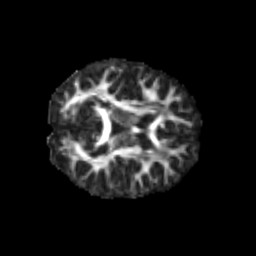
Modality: FA
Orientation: axial
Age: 8
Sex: male
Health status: healthy